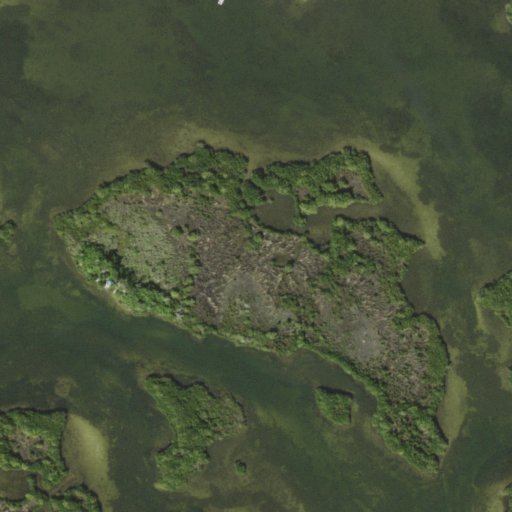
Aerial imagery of island in Florida named Charr Island containing open water, herbaceous wetlands, and woody wetlands